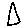
Label: triangle